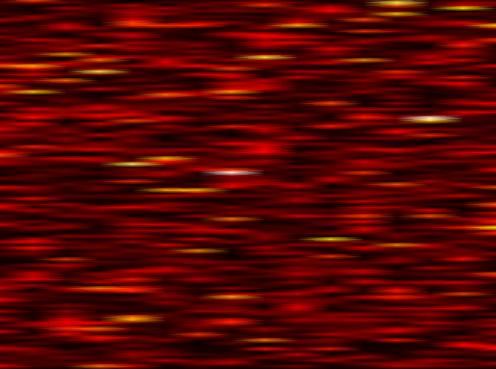
Label: UFMC